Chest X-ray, PA view. Patient: 54 years old, sex F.
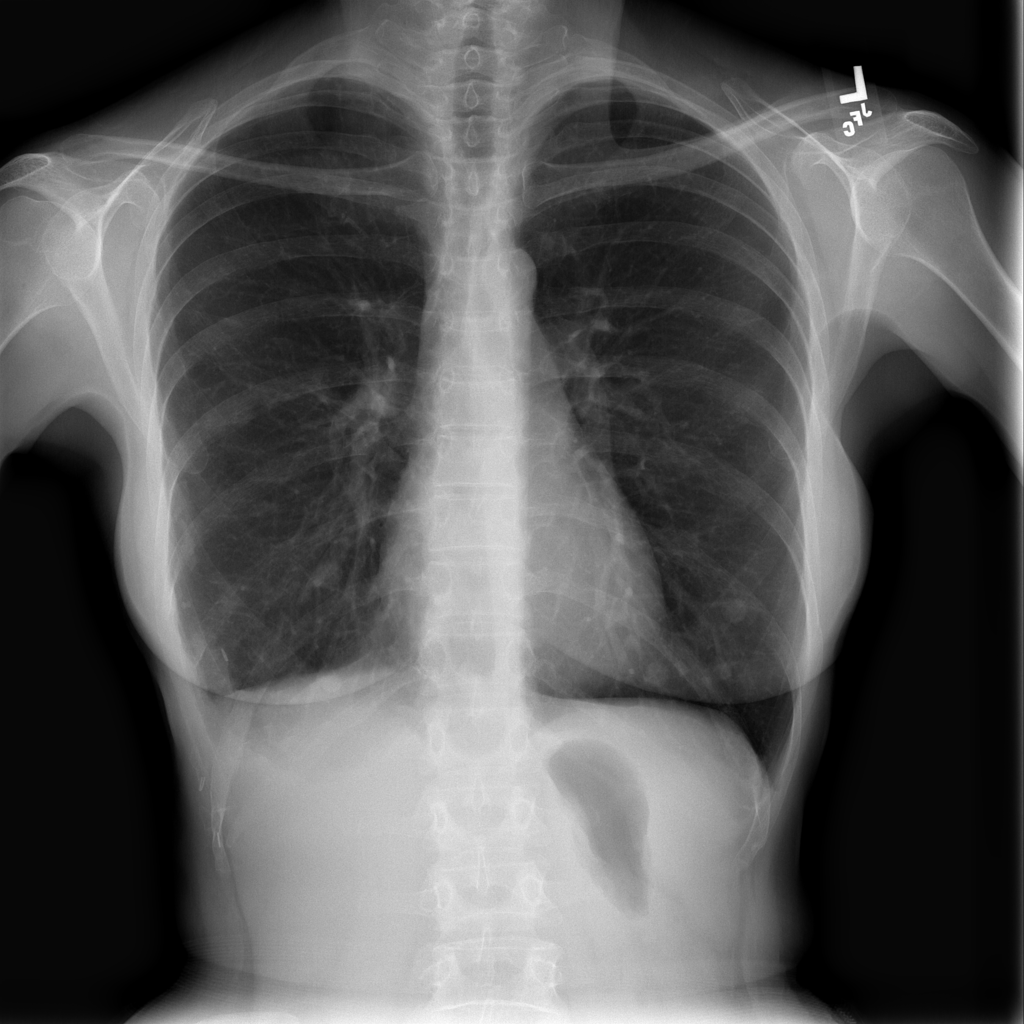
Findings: Nodule